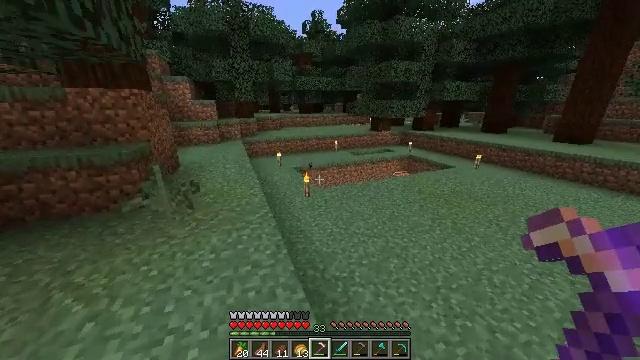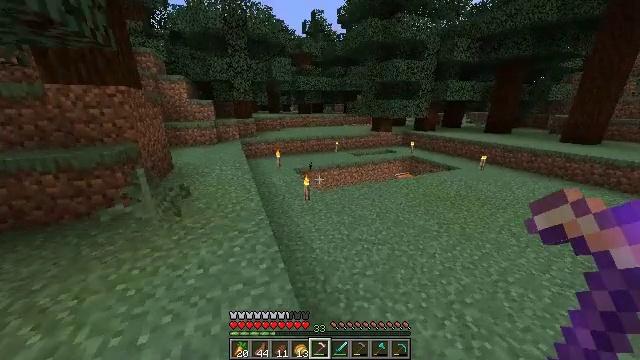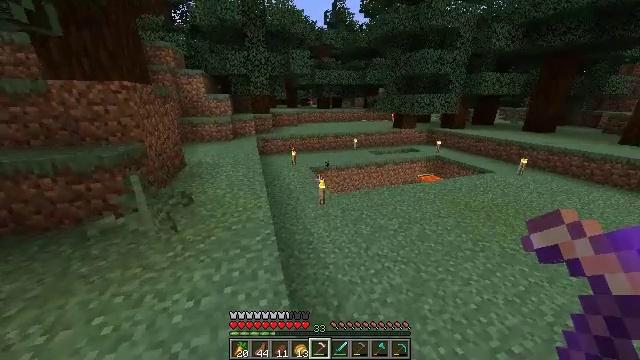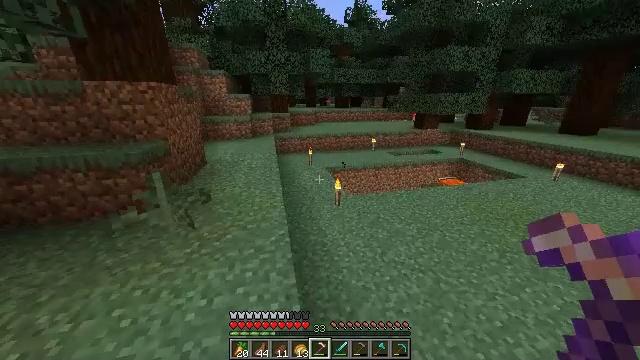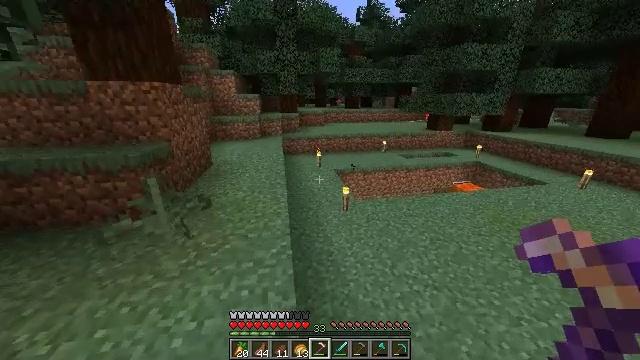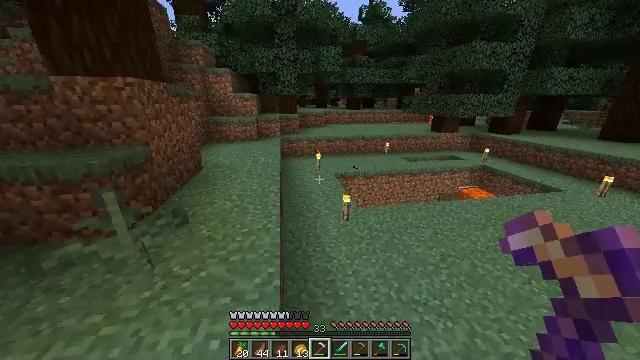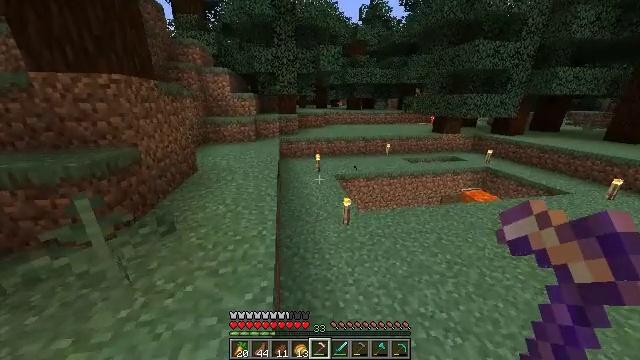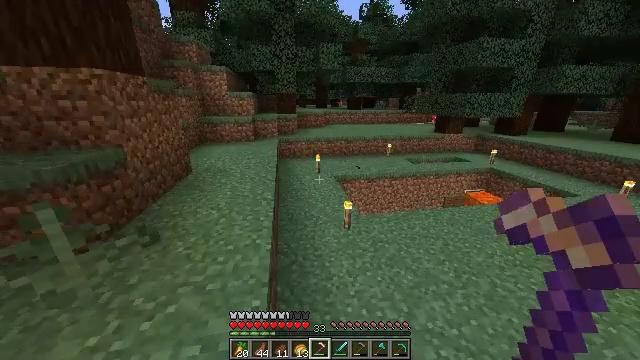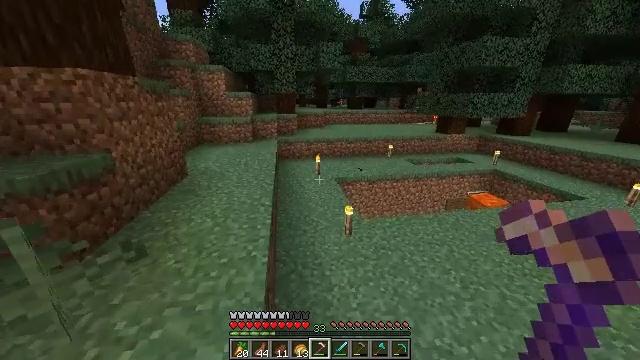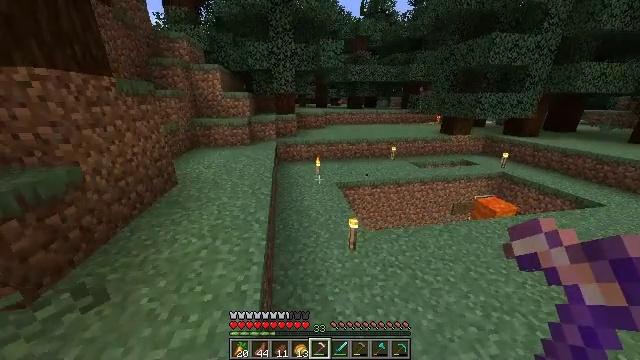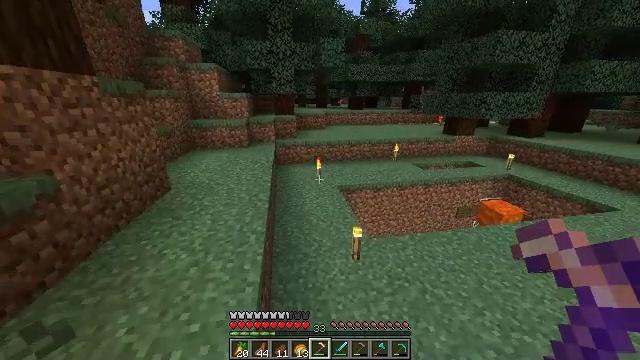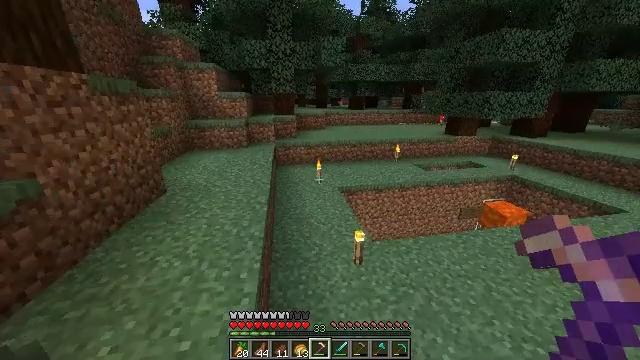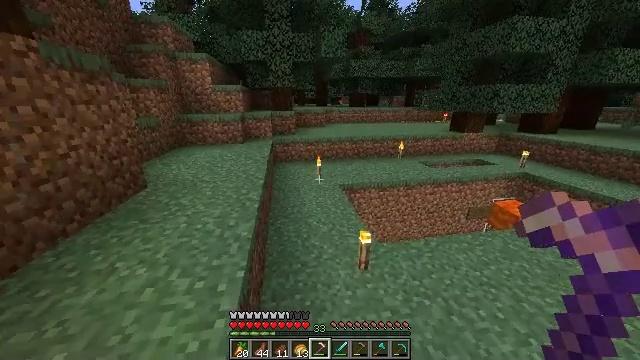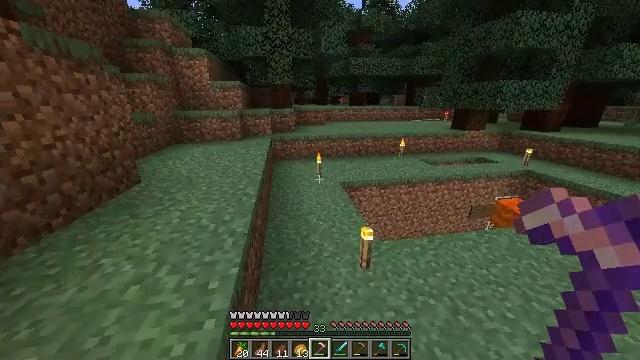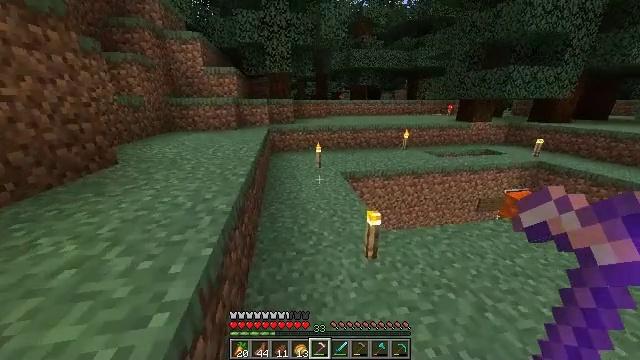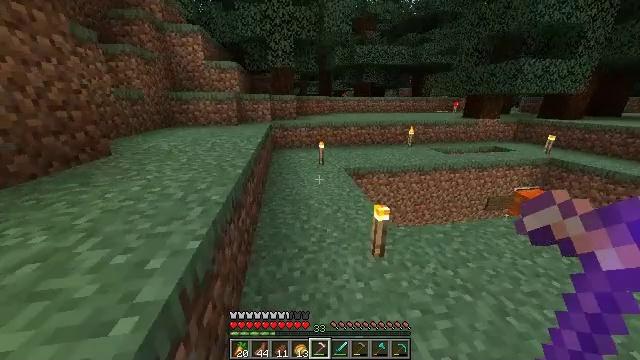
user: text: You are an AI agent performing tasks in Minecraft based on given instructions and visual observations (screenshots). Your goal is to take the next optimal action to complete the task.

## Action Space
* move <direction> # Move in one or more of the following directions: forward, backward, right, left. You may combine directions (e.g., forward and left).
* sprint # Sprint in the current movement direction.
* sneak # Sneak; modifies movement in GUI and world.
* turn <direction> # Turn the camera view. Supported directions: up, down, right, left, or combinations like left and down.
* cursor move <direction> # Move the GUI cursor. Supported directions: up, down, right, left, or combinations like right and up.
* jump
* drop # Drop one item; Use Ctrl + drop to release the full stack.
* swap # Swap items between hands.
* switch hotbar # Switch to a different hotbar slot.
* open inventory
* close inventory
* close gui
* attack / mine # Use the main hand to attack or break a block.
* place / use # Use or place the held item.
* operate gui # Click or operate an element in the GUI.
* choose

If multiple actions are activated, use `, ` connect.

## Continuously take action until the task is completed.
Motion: motion action
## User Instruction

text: Dig up carrots from the soil.
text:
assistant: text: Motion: move forward
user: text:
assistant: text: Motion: move forward, sprint, turn left and down
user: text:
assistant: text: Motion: move forward, sprint, turn left
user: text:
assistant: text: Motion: move forward, sprint, turn left
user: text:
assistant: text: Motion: move forward, sprint
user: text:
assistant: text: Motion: move forward, sprint
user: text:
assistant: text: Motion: move forward
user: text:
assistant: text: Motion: move forward
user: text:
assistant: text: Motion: move forward
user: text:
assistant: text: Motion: move forward
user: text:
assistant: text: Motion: move forward
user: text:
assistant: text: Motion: move forward
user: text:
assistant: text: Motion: move forward
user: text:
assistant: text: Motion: move forward, sprint
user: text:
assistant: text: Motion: move forward, sprint
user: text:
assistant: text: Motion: move forward, sprint, turn left
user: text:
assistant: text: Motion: move forward, sprint
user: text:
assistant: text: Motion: move forward, sprint
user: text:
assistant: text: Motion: move forward
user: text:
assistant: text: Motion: move forward
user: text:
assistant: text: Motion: move forward
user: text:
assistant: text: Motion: move forward
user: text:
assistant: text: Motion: move forward
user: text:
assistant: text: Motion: move forward
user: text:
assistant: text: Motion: move forward, turn right
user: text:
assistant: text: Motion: move forward, sprint, turn right
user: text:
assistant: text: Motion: move forward, sprint, turn right and up
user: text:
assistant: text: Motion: move forward, sprint, turn right and up
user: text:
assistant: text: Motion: move forward, sprint
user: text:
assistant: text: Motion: move forward, sprint